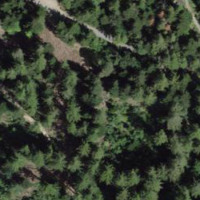
EUNIS habitat code: 43
Species observed at this site:
Rubus saxatilis